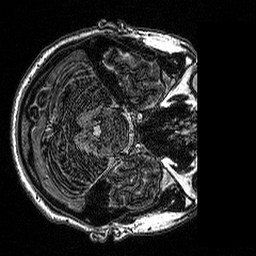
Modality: MP2RAGE
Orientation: axial
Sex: male
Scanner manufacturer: siemens
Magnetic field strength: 3 T
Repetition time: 5 s
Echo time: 0.00292 s